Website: home-depot
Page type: delivery-shipping
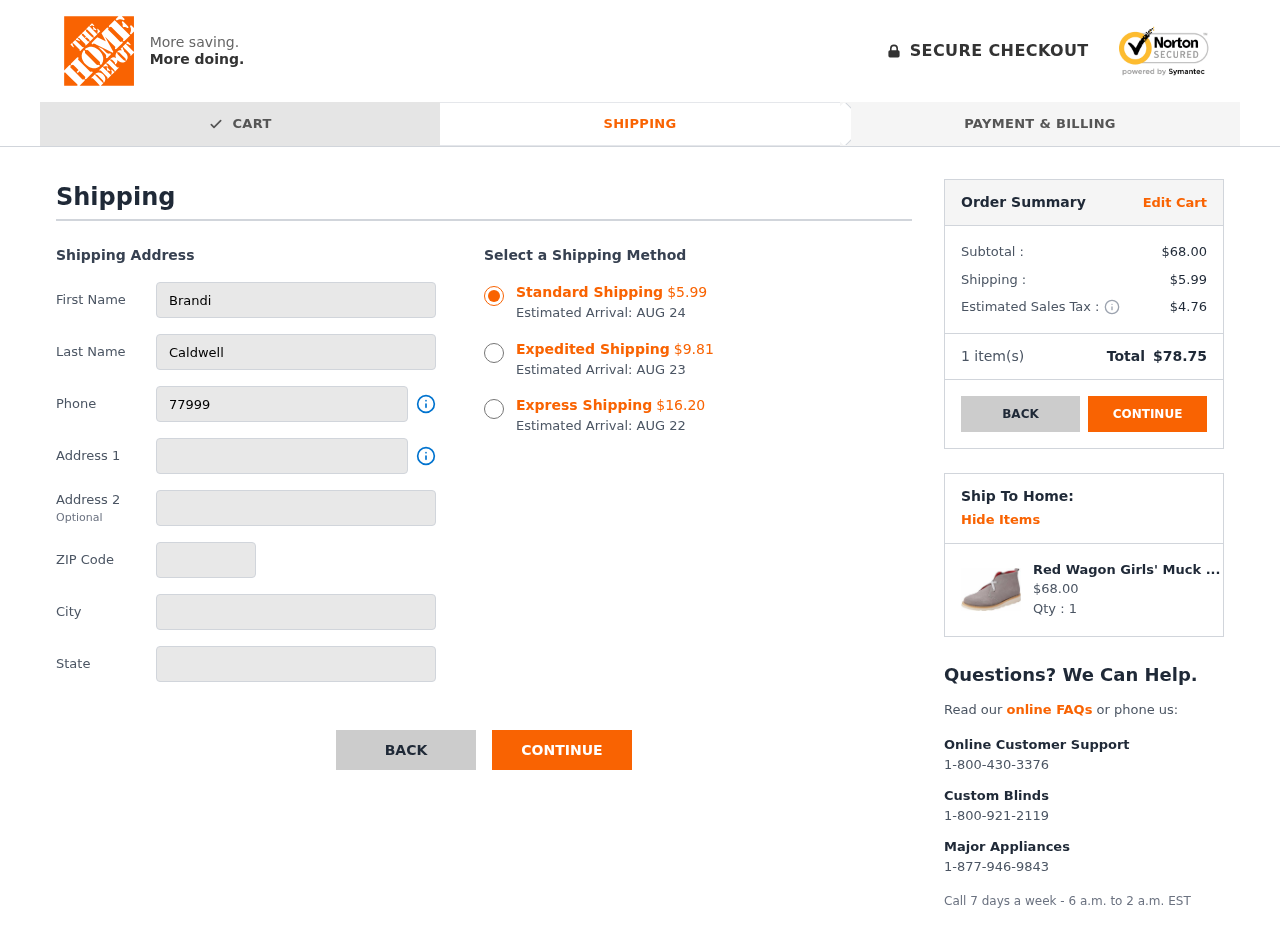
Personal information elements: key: PII_CITY
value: Ashleyfort
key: PII_FIRSTNAME
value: Brandi
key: PII_LASTNAME
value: Caldwell
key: PII_PHONE
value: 7799904757
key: PII_POSTCODE
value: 36654
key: PII_STATE
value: Nevada
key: PII_STREET
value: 18197 Karen Rue Suite 499
Product elements: key: PRODUCT1_NAME
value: Red Wagon Girls' Muck Desert Boots, Grey, 8 us
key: PRODUCT1_PRICE
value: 68
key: PRODUCT1_QUANTITY
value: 1
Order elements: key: ORDER_SHIPPING_COST_STANDARD
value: $5.99
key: ORDER_DELIVERY_DATE
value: AUG 24
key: ORDER_SHIPPING_COST_EXPEDITED
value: $9.81
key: ORDER_DELIVERY_DATE_EXPEDITED
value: AUG 23
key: ORDER_SHIPPING_COST_EXPRESS
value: $16.20
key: ORDER_DELIVERY_DATE_EXPRESS
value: AUG 22
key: ORDER_SUBTOTAL
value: $68.00
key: ORDER_SHIPPING_COST
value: $5.99
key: ORDER_TAX
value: $4.76
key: ORDER_NUM_ITEMS
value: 1
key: ORDER_TOTAL
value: $78.75